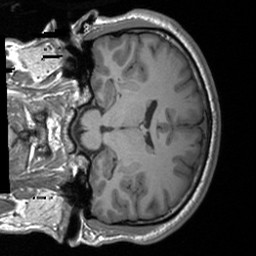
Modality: T1w
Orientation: coronal
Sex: male
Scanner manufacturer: siemens
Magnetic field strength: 3 T
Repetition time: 1.9 s
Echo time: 0.00226 s